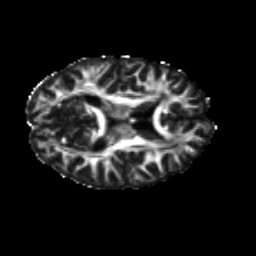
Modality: FA
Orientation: axial
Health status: ill
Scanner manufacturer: siemens
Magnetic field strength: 3 T
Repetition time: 13.7 s
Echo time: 0.098 s